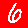
Digit: 6